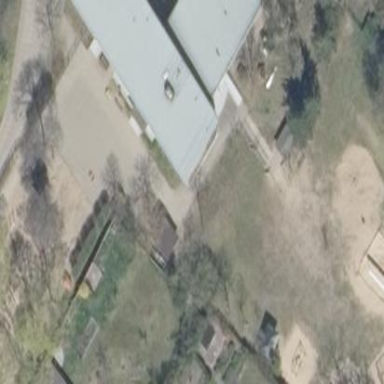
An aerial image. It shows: Kindergarten.